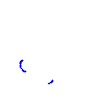
Particle: proton